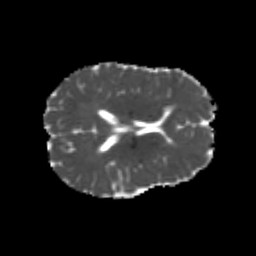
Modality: MD
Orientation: axial
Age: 20
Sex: female
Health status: healthy
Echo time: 0.074 s